Question: I'm looking to make text with a set text-size fill a container by putting as much space between words to make the first and last words touch the ends.
Example: If there were three words / items it would have the 1st word at the far left, 2nd word in the middle and 3rd word at the far right.

I'd like to do this using css but I do not mind javascript / jquery.
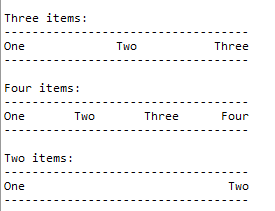
Answer: using some javascript so you can use it with IE7 <URL>